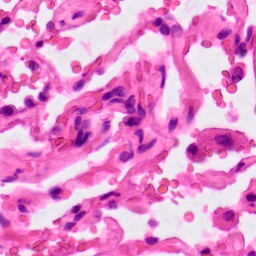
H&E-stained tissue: Lung